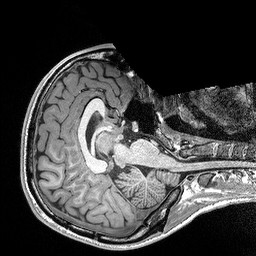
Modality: T1w
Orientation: axial
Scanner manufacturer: siemens
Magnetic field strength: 3 T
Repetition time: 2.3 s